Question: i am doing work on an app like MS Outlook Calender where user can put events etc.
i am having problem with event object layout according to size etc. as user can drag and re size the event object in MS outlook calender and the size of event objects sets automatically.
i need the algorithm for doing so i have write my own but there are several problems help needed.
this screen shot will show the event object arrangement that is dynamic.
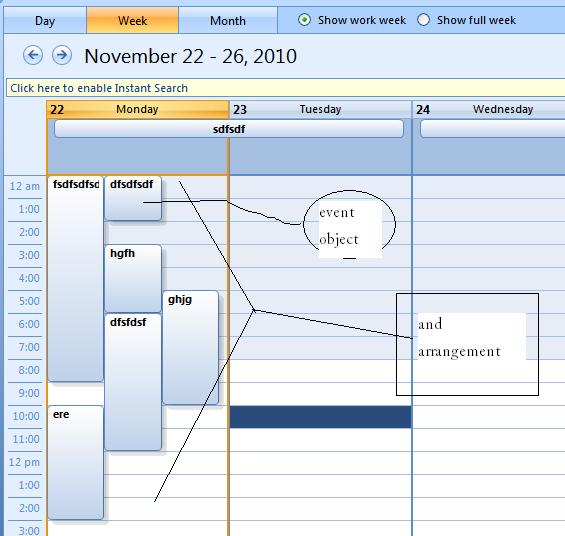
Answer: here is the ans
you can go for rectangle packing algorithm but keep in mind the events should be sorted w.r.t time and date and only horizontal packing will work for you
here is the rectangle packing <URL>